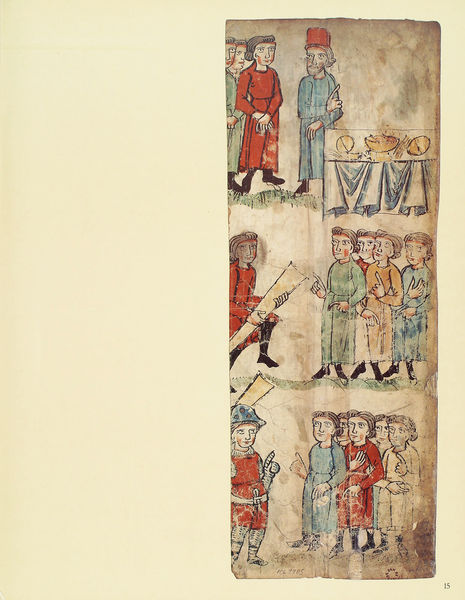
Titel: Willehalm - Handschrift
Künstler: Wolfram von Eschenbach
Institution: Nürnberg, Germanisches Nationalmuseum
Schlagwörter: blau, gruppe, mann, grün, menschen, bunt, finger, frau, hut, männer, tisch, zeichnung, gürtel, rot, tuch, kappe, bibel, falten, schüssel, tischtuch, gewand, haare, stoff, decke, drei, blatt, gotik, locken, bauern, schalen, papier, schuhe, könig, essen, tafel, brot, foto, fotografie, buch, druck, seite, soldat, reihe, helm, entwurf, rüstung, rolle, jesus, halb, dolch, mittelalter, abendmahl, jünger, bote, gabe, szenen, papyrus, apostel, buchmalerei, gaben, evangeliar, anonym, tri, grtaphik, gabem, gaben#, bte